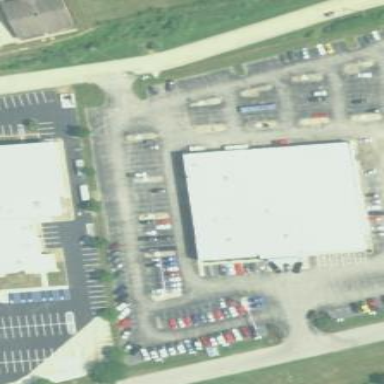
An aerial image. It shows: Car shop building.